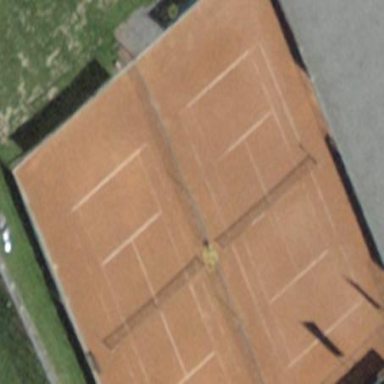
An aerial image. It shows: Tennis court on pitch designated for leisure land.